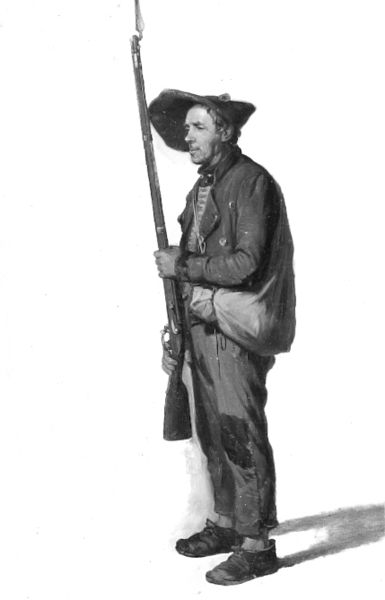
Titel: Badische Ordonnanz mit einem Gewehr
Künstler: Johann Baptist Kirner
Standort: Karlsruhe
Institution: Staatliche Kunsthalle Karlsruhe
Schlagwörter: dunkel, hand, mann, schatten, weiß, grau, hell, hut, hüte, kopfbedeckungen, licht, mund, nase, ohr, profil, schwarz, stirn, zeichnung, hemd, hose, jacke, mütze, mützen, arm, augen, gesicht, halten, kleidung, kragen, messer, stehen, hände, portrait, porträt, wache, haare, realismus, person, kinn, locken, sack, kopfbedeckung, seitlich, schlagschatten, schuhe, studie, bündel, gepäck, lanze, flicken, brauen, seitenansicht, ganzfigurig, gestreift, streifen, deutsch, knöpfe, revers, jacket, krempe, bauer, foto, fotografie, griff, ärmlich, lumpen, kohle, schwarz weiss, soldat, waffe, stiefel, beutel, tasche, schuh, ganzkörper, jagd, barett, jäger, gewehr, krieger, flinte, usa, gewehrkolben, tirol, ernsthaft, franzose, pistole, zeichnugn, statur, janker, bajonett, aufgesteckt, bürgerkrieg, spieß, bajonette, ganz, geflickt, muskete, gewähr, söldner, bauernkrieg, scuhe, miliz, machete, fotogrrafie, lederschuhe, lanzer, amann, en, o, pulle, proviantsack, brotbeutel, hafersack